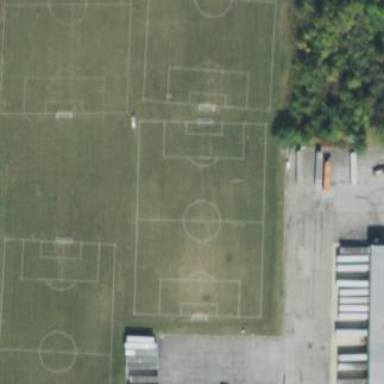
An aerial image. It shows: Soccer pitch for leisure land activities.